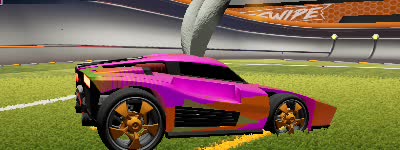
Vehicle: breakout